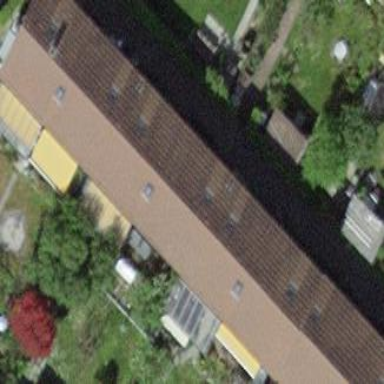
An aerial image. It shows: Terrace building.